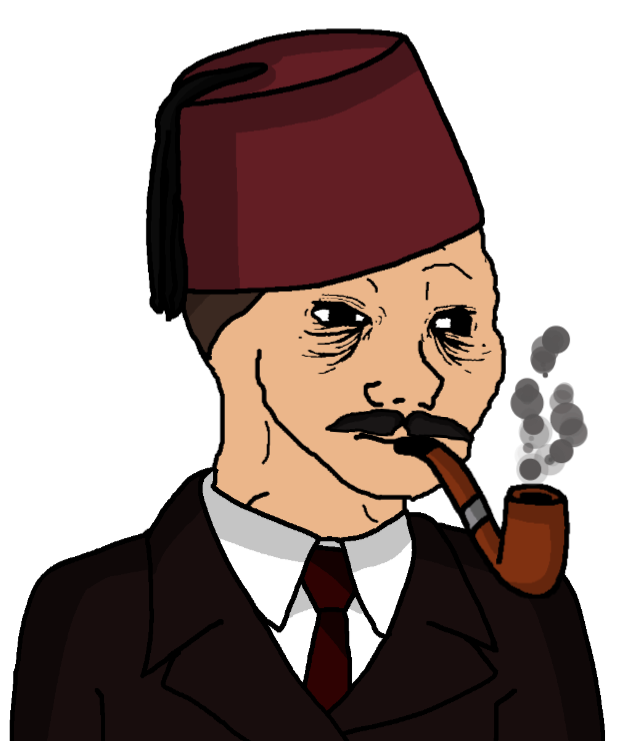
Label: 5_Doomer